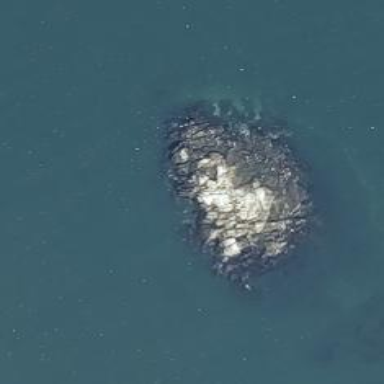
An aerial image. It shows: Islet along the coastline.